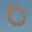
Label: 0